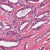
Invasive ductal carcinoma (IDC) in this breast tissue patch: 1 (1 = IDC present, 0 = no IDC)